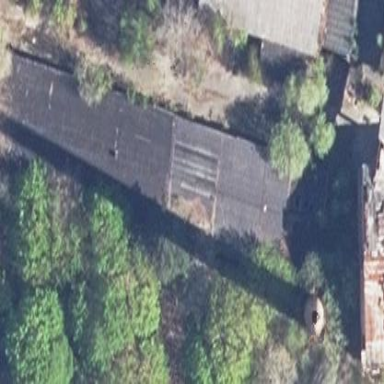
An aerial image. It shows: Ruins of building.